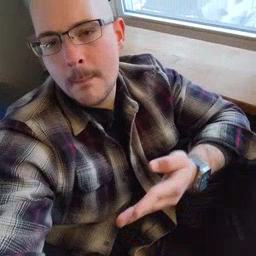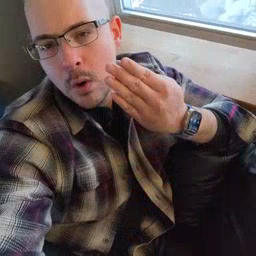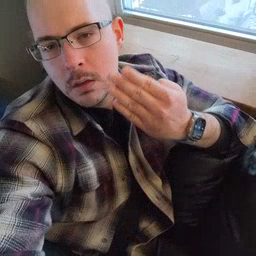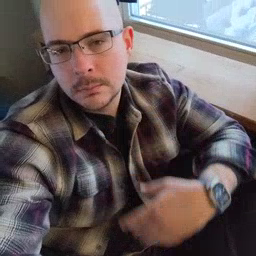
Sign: morning